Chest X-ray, PA view. Patient: 6 years old, sex M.
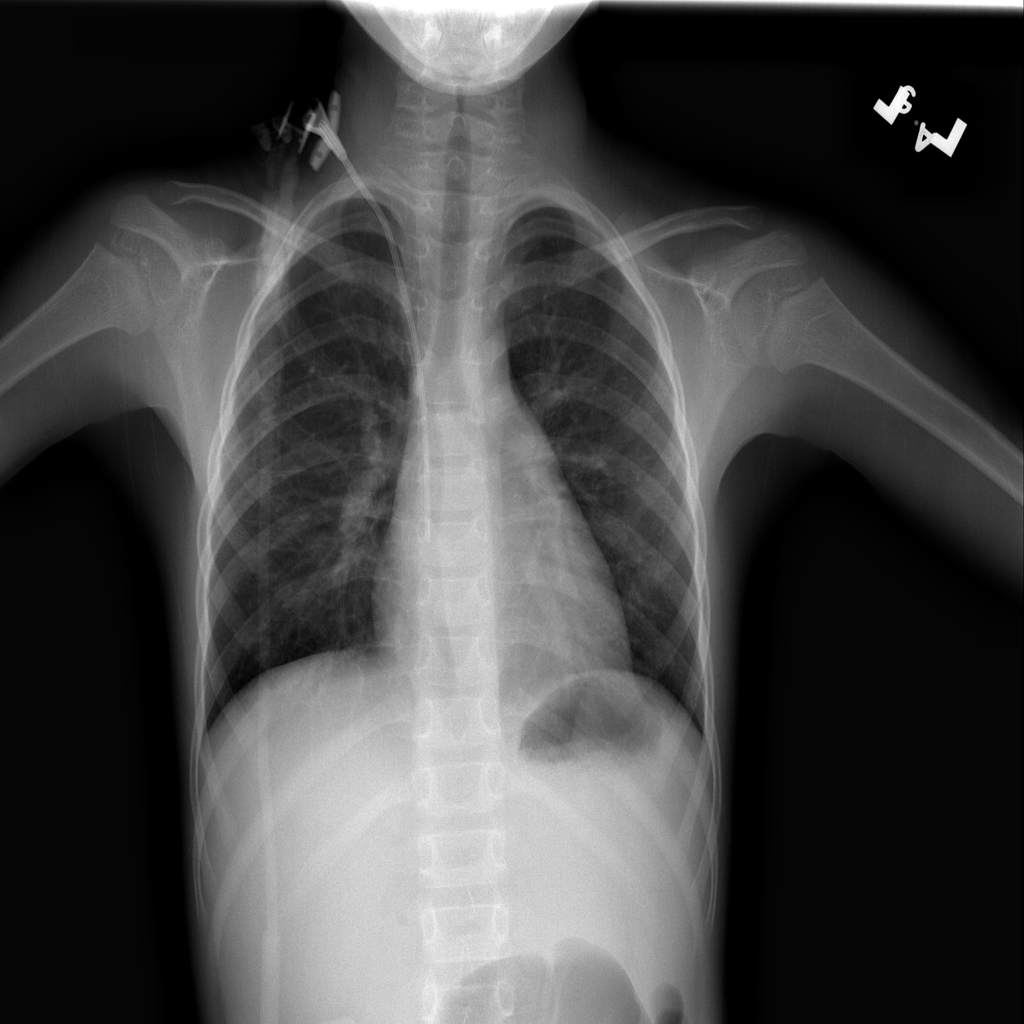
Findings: No Finding